Question: I am new to PL SQL. I have the following two tables: UserGame and Game.
'''
CREATE TABLE Game (
GameID INT NOT NULL,
Name CHAR(100) NOT NULL,
Description CHAR(100) NOT NULL,
Publisher CHAR(100) NOT NULL,
AgeRating INT NOT NULL,
ImageLink CHAR(100),
WebsiteUrl CHAR(100),
AverageRating FLOAT,
OverallRanking INT,
CONSTRAINT pkGameId
PRIMARY KEY (GameID),
CONSTRAINT AgeRating CHECK (AgeRating >= 0),
CONSTRAINT OverallRankingMin CHECK (OverallRanking >= 0)
);
CREATE TABLE UserGame (
PlayerID INT NOT NULL,
GameID INT NOT NULL,
Rating INT,
RatingComment CHAR(100),
LastPlayed DATE,
HighestScore INT,
InProgress CHAR(1),
CONSTRAINT pkUserGame
PRIMARY KEY (PlayerID, GameID),
CONSTRAINT fkPlayerID
FOREIGN KEY (PlayerID)
REFERENCES Player (PlayerID),
CONSTRAINT fkGameIdTer
FOREIGN KEY (GameID)
REFERENCES Game (GameID),
CONSTRAINT RatingMin CHECK (Rating >= 0),
CONSTRAINT RatingMax CHECK (Rating <= 5),
CONSTRAINT HighestScore CHECK (HighestScore >= 0),
CONSTRAINT InProgress CHECK (InProgress IN (0,1))
);
'''
I would like to update the average rating of a game, every time a player updates a rating in UserGame.
This is what I came up with.
'''
CREATE OR REPLACE TRIGGER averageUpdate
AFTER UPDATE OF Rating ON UserGame
BEGIN
FOR r1 in (SELECT DISTINCT GameID FROM UserGame)
LOOP
UPDATE Game
SET Game.AverageRating = (SELECT AVG(Rating) FROM UserGame WHERE GameID = r1.GameID GROUP BY GameID)
WHERE Game.GameID = r1.GameID;
END LOOP;
END averageUpdate;
'''
But it does not work and I get this error:
'''
Error: ORA-00900: invalid SQL statement
SQLState: 42000
ErrorCode: 900
Error occured in:
END LOOP
'''
Could anyone explain to me what I am doing wrong?
---
It seems the code I had posted was correct, as confirmed by Justin Cave. There must be something wrong with my set-up then.
To make sure of this, I ran the queries using SQL Fiddle, with success.

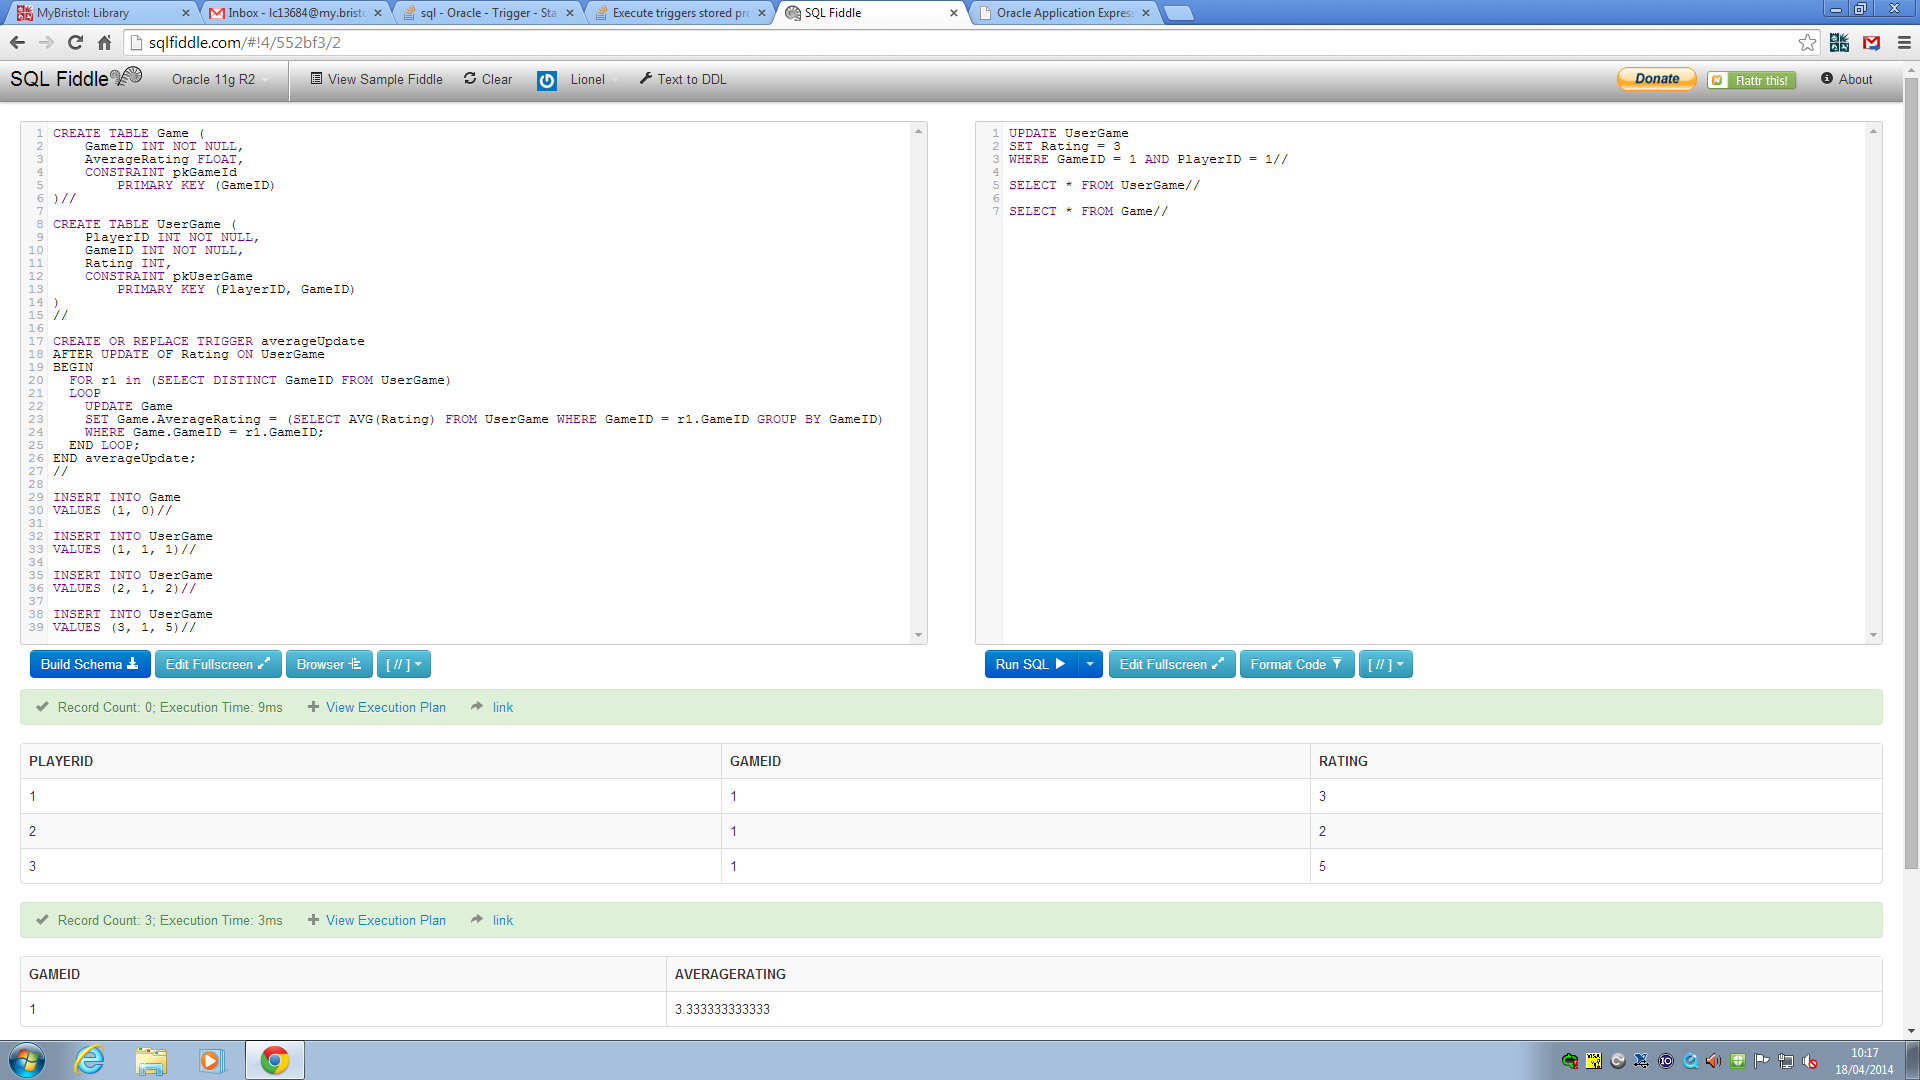
Answer: Are you sure that what you posted is actually what you're running? It works fine for me (once I remove the foreign keys to tables that you haven't provided).
'''
SQL> CREATE TABLE Game (
2 GameID INT NOT NULL,
3 Name CHAR(100) NOT NULL,
4 Description CHAR(100) NOT NULL,
5 Publisher CHAR(100) NOT NULL,
6 AgeRating INT NOT NULL,
7 ImageLink CHAR(100),
8 WebsiteUrl CHAR(100),
9 AverageRating FLOAT,
10 OverallRanking INT,
11 CONSTRAINT pkGameId
12 PRIMARY KEY (GameID),
13 CONSTRAINT AgeRating CHECK (AgeRating >= 0),
14 CONSTRAINT OverallRankingMin CHECK (OverallRanking >= 0)
15 );
Table created.
SQL> ed
Wrote file afiedt.buf
1 CREATE TABLE UserGame (
2 PlayerID INT NOT NULL,
3 GameID INT NOT NULL,
4 Rating INT,
5 RatingComment CHAR(100),
6 LastPlayed DATE,
7 HighestScore INT,
8 InProgress CHAR(1),
9 CONSTRAINT fkGameIdTer
10 FOREIGN KEY (GameID)
11 REFERENCES Game (GameID),
12 CONSTRAINT RatingMin CHECK (Rating >= 0),
13 CONSTRAINT RatingMax CHECK (Rating <= 5),
14 CONSTRAINT HighestScore CHECK (HighestScore >= 0),
15 CONSTRAINT InProgress CHECK (InProgress IN (0,1))
16* )
SQL> /
Table created.
SQL> CREATE OR REPLACE TRIGGER averageUpdate
2 AFTER UPDATE OF Rating ON UserGame
3 BEGIN
4 FOR r1 in (SELECT DISTINCT GameID FROM UserGame)
5 LOOP
6 UPDATE Game
7 SET Game.AverageRating = (SELECT AVG(Rating) FROM UserGame WHERE GameID = r1.GameID GROUP BY GameID)
8 WHERE Game.GameID = r1.GameID;
9 END LOOP;
10 END averageUpdate;
11 /
Trigger created.
'''
Can you cut and paste from a SQL*Plus session just as I did here showing exactly what you are doing?
This doesn't have any impact on your current question. But I would suggest that you not use 'char(100)' or 'float' data types in this data model. All these strings are variable length so you should be using 'varchar2'. 'char' is a fixed-width data type. A 'char(100)' will always store exactly 100 bytes of data. If your actual data is less than that, Oracle will add spaces at the end. If you try to search for a particular value in the table and you end up with 'char' comparison semantics, you'll need to ensure that the search string is space-padded to 100 bytes. A 'varchar2' is a variable-width data type. It uses only as much space as is required for the actual data. It doesn't do pointless and wasteful space-padding of data. And you never need to worry about space-padding search strings.
I can also all but guarantee that you want your ratings to be 'number' data types of some length and precision, not 'float'. Floating point numbers are inherently imprecise so an game that might average a score of 4.4 might be represented in a float as 4.3999999999865 or 4.4000000000107 (making the numbers up). It's very unlikely that is the sort of score that your users want to see. If you use a 'number(4,3)', you'll get 3 decimal digits of precision and you won't have to deal with errors (or imprecision if you prefer) in the least significant bits of the data. A game that averages a score of 4.4 will have a value of 4.4 not something very very close to 4.4.
From a performance standpoint, I would strongly suggest that you not use a trigger to meet this requirement. Particularly not a trigger that recomputes the score for every game every time any game gets rated. That will not scale well and you will be spending gobs of time constantly recalculating scores. Assuming you need to store the computed score, you probably want it to be refreshed periodically not immediately when a rating is entered. If you do want to recompute the score every time a game is rated, only recompute the score for the game that was rated not for every game in the system.